Field crop: tomato
Growth stage: 1
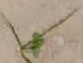
Species: cyperus